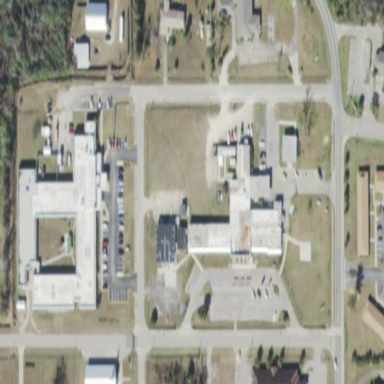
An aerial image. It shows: Hospital providing healthcare services.